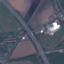
Land use / land cover: Highway